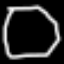
Label: octagon